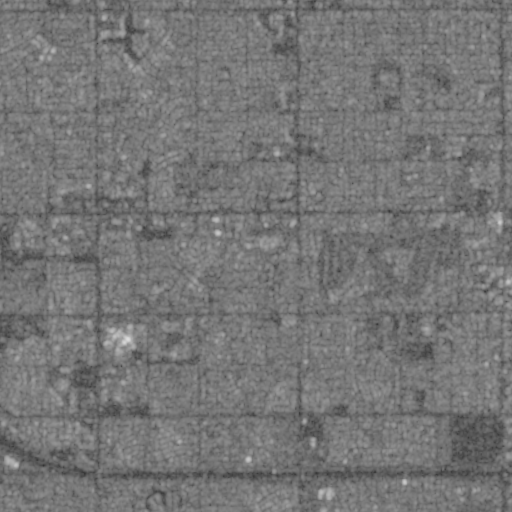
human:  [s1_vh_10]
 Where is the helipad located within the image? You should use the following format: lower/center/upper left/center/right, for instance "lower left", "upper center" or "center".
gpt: The helipad is located in the center left of the image.
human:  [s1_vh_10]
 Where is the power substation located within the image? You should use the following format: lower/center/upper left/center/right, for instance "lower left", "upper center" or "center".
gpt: The power substation is located in the center left of the image.
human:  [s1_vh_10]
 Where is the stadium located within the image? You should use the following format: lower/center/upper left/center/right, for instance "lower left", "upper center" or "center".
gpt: The stadium is located in the upper right of the image.
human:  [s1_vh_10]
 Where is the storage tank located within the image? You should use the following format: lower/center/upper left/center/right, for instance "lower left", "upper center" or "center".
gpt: The storage tank is located in the center left of the image.
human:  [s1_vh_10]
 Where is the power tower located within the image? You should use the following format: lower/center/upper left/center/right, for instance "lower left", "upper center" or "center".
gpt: There is no power tower in the image.

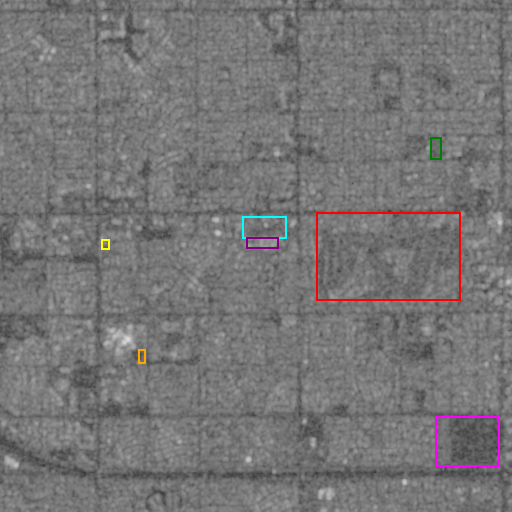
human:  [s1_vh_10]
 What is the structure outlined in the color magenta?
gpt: The structure outlined in magenta is a crop field.
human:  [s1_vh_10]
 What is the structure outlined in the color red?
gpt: The structure outlined in red is a park.
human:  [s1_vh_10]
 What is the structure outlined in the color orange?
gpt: The structure outlined in orange is a parking garage.
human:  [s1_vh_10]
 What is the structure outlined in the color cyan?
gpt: The structure outlined in cyan is a parking lot.
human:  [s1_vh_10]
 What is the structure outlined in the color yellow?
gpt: The structure outlined in yellow is a power substation.
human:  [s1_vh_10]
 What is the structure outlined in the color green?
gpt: The structure outlined in green is a track.
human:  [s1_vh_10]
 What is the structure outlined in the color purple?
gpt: The structure outlined in purple is a building.
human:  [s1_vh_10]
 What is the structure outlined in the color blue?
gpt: There is no blue outline.